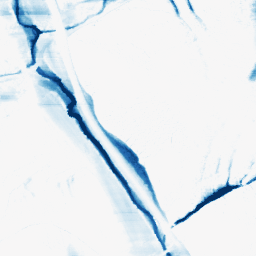
Category: morphological
Decomposition family: morphological_ellipse
Decomposition parameters: operation: closing
width: 5
height: 50
Upsampling method: regularized
Upsampling parameters: scale: 4
lambda_reg: 0.01
Upsampling scale: 4